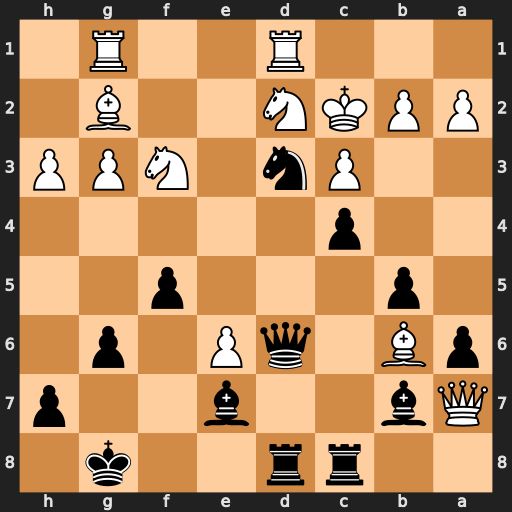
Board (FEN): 2rr2k1/Qb2b2p/pB1qP1p1/1p3p2/2p5/2Pn1NPP/PPKN2B1/3R2R1
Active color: b
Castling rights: -
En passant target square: -
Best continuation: Nb4+ cxb4 Qd3+ Kc1 c3